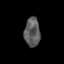
Tissue: skin
Cell type: Epithelial cells
Senescence score: 0.2178
Nuclear area (px): 450
Mean DAPI intensity: 90.856